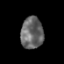
Tissue: prostate
Cell type: T cells
Senescence score: 0.3354
Nuclear area (px): 696
Mean DAPI intensity: 103.851